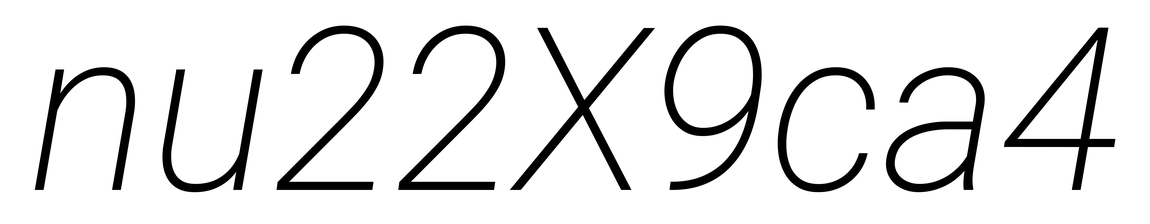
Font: Roboto-Italic_ExtraLight_Italic